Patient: sex M, age 72
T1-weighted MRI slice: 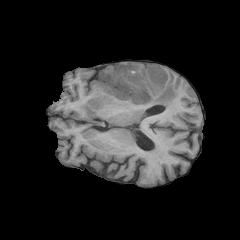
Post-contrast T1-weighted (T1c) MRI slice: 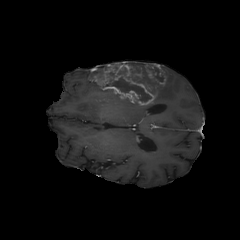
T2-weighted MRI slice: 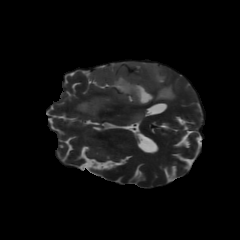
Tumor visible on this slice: yes
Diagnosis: Glioblastoma, IDH-wildtype
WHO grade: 4